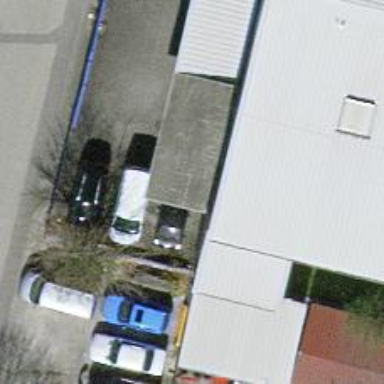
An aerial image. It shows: Car repair shop.